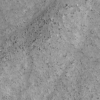
Label: not_dusty